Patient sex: F
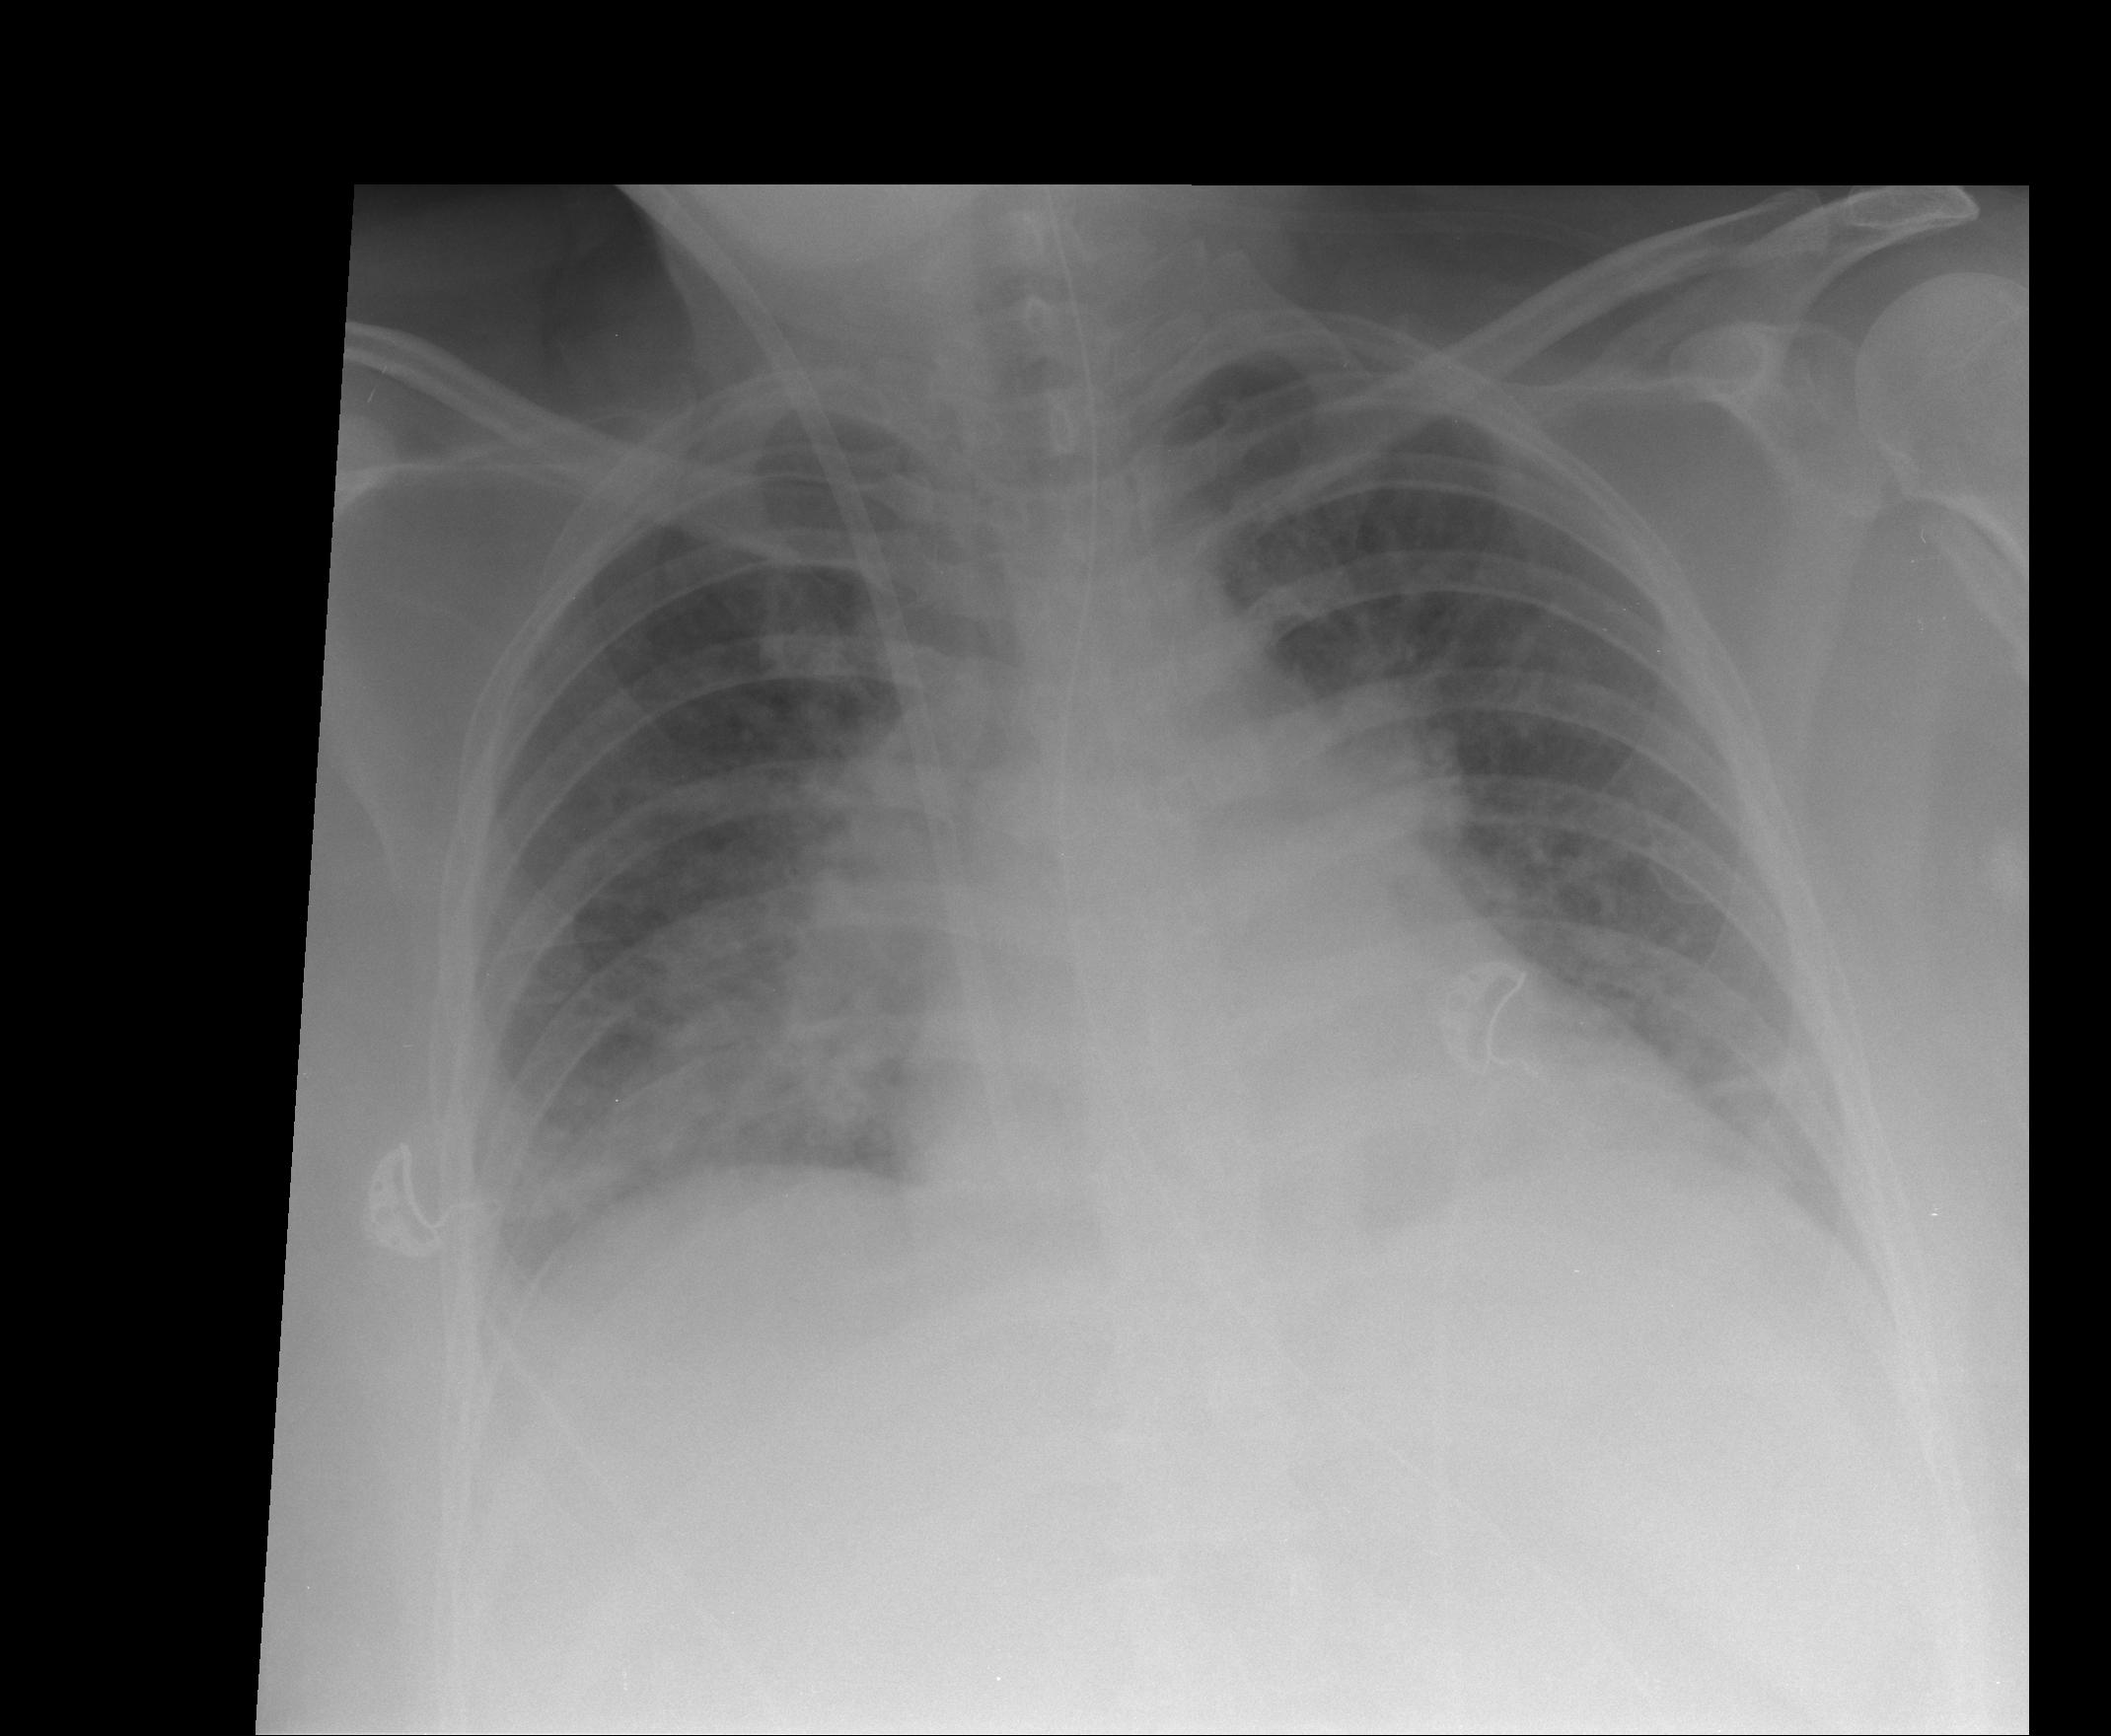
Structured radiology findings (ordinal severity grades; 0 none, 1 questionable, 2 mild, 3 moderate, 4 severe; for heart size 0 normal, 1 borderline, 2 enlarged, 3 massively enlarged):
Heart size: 2
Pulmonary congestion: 3
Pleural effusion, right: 1
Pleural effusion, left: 1
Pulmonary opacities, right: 2
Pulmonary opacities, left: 2
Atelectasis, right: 2
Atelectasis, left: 2